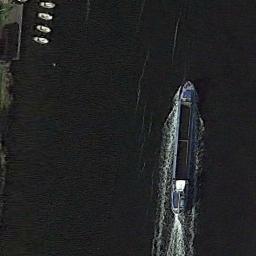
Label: ship